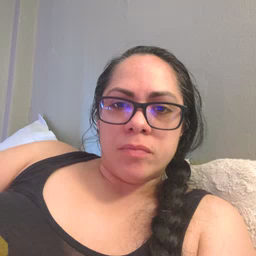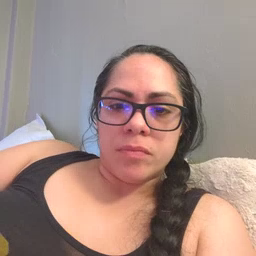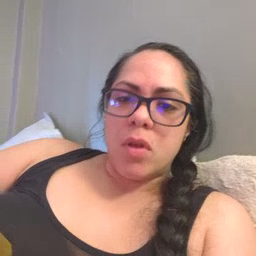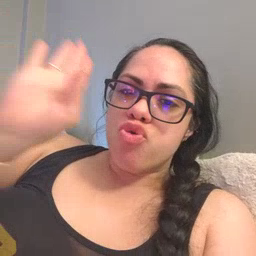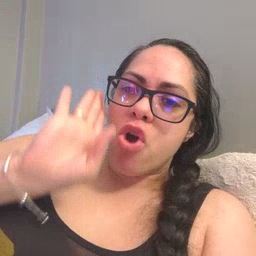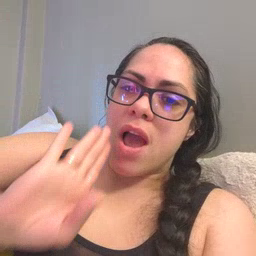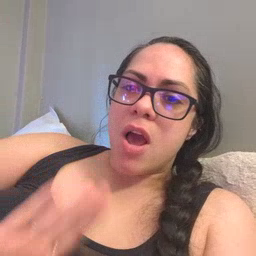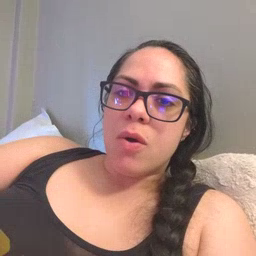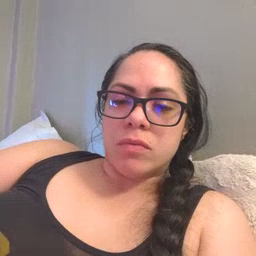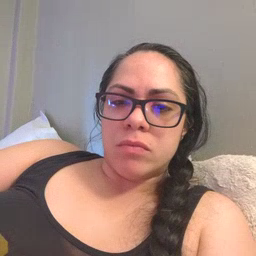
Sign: brown